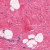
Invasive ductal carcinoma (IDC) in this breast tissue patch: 0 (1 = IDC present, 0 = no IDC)